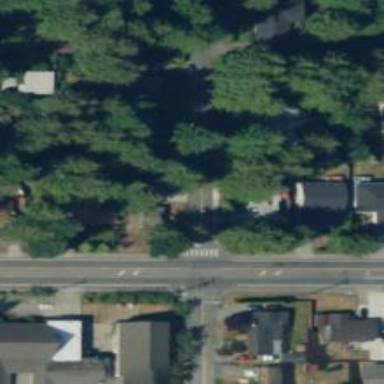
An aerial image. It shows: Marked crossing on the road.